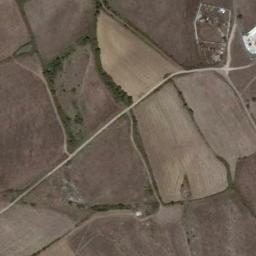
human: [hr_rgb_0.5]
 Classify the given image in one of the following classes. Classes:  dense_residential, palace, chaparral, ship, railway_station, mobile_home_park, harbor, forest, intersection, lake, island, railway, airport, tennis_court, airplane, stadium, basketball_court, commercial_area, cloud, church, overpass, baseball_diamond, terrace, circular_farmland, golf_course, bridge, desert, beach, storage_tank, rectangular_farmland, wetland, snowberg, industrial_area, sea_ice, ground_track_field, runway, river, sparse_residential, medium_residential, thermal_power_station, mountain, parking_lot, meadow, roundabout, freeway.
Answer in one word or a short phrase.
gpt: terrace